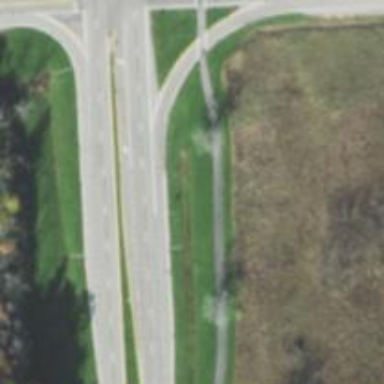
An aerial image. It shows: Asphalt cycleway.